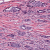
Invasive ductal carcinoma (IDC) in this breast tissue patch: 1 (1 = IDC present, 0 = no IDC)